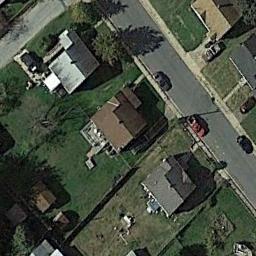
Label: medium_residential